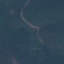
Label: Forest